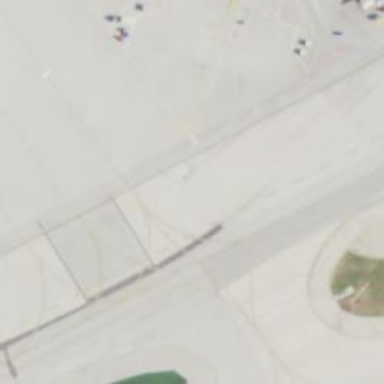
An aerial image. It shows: Image of taxiway at airport.